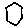
Label: hexagon